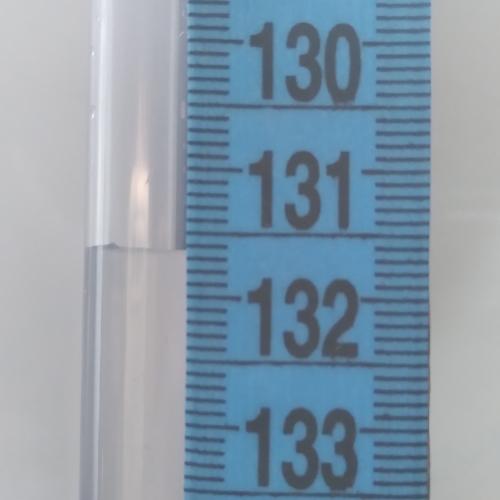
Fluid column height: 131.6 cm